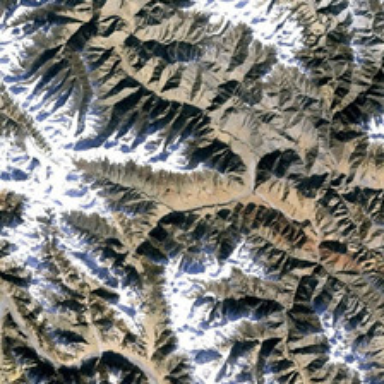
Several pieces of snows are in the top of several mountains .